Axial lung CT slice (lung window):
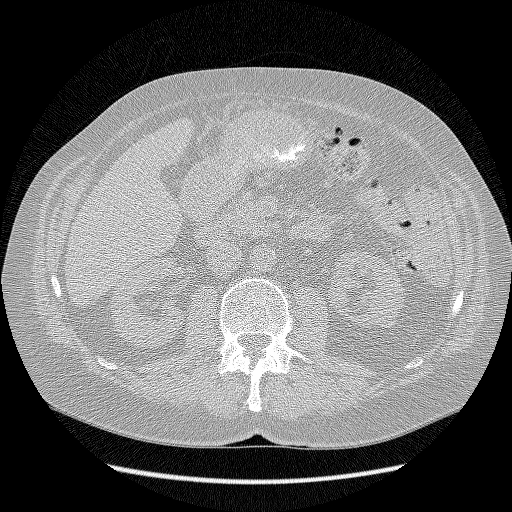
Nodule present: no